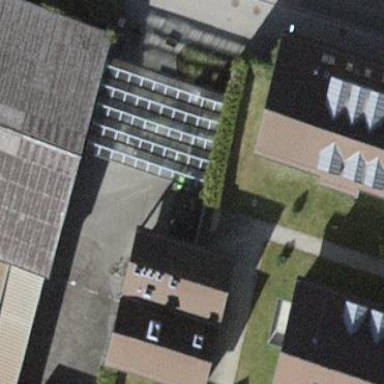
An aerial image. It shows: Garage.